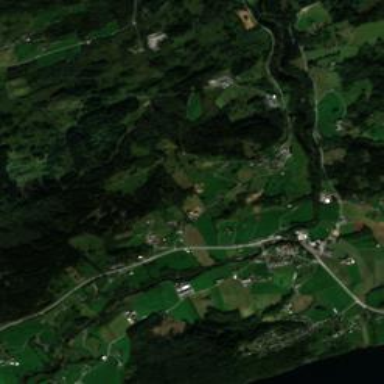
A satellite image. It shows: Small hamlet.